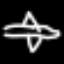
Label: airplane